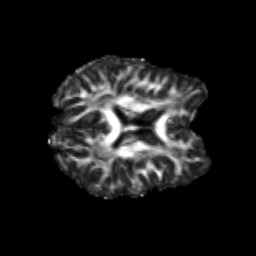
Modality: FA
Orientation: axial
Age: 25
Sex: female
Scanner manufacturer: siemens
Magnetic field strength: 3 T
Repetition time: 3.5 s
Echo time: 0.125 s